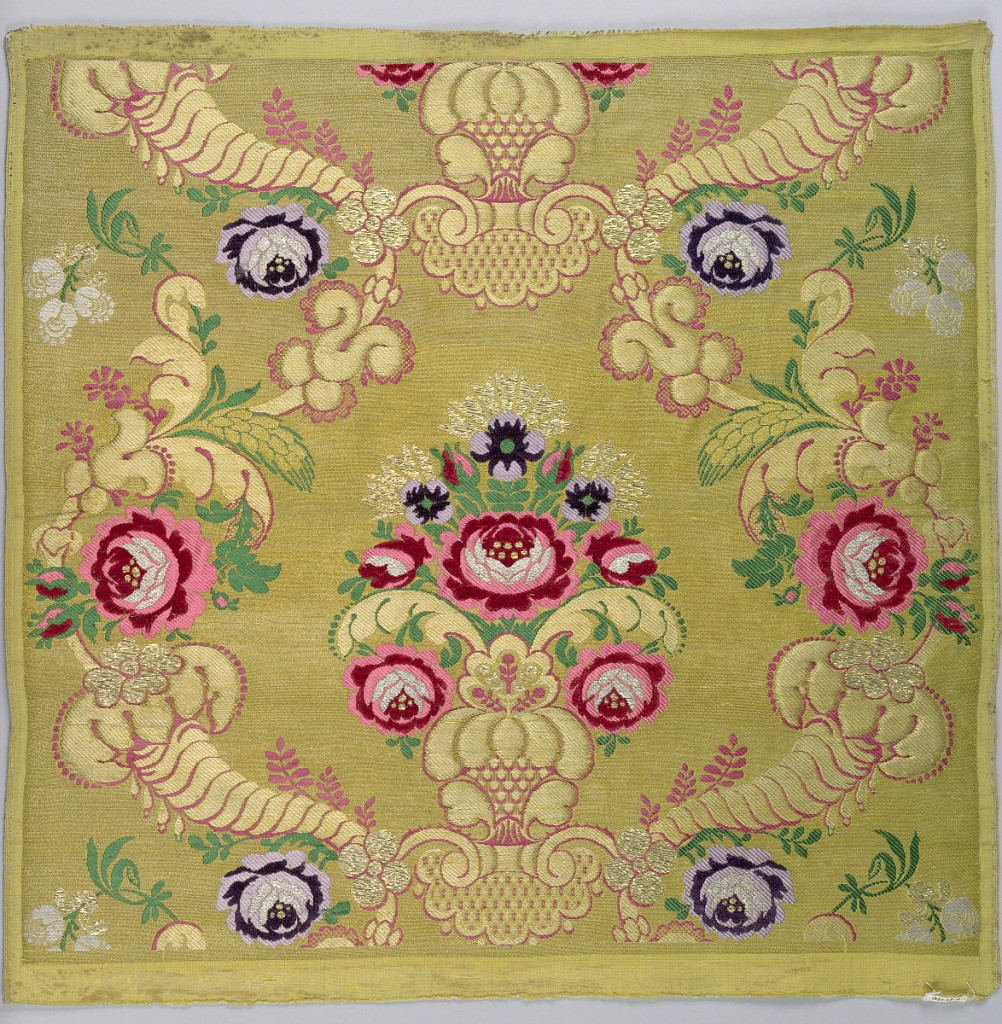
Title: Sample
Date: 1815–20
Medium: silk, metallic thread Technique: twill weave with supplementary weft
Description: Sample of material woven for the Russian church. Gold ground with symmetrical design of central group of roses surrounded by serpentines of horns of plenty, wheat, roses and other flowers. Design brocaded in rose, green, and purple silk; purple and rose chenille; gold and silver.